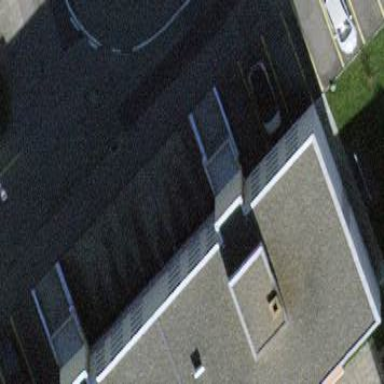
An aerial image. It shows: Street side parking area.